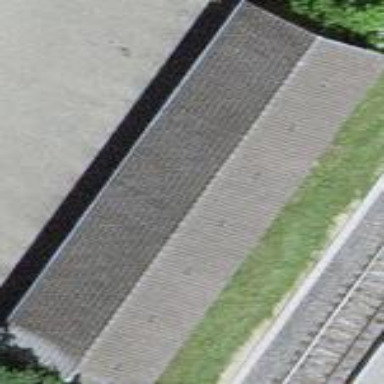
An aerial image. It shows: View of roof of building.